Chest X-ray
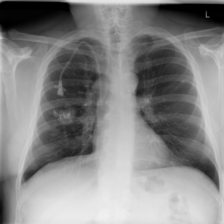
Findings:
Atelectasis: negative
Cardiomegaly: negative
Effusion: negative
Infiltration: negative
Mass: negative
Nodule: positive
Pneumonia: negative
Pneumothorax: negative
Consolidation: positive
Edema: negative
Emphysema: negative
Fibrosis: negative
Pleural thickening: negative
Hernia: negative